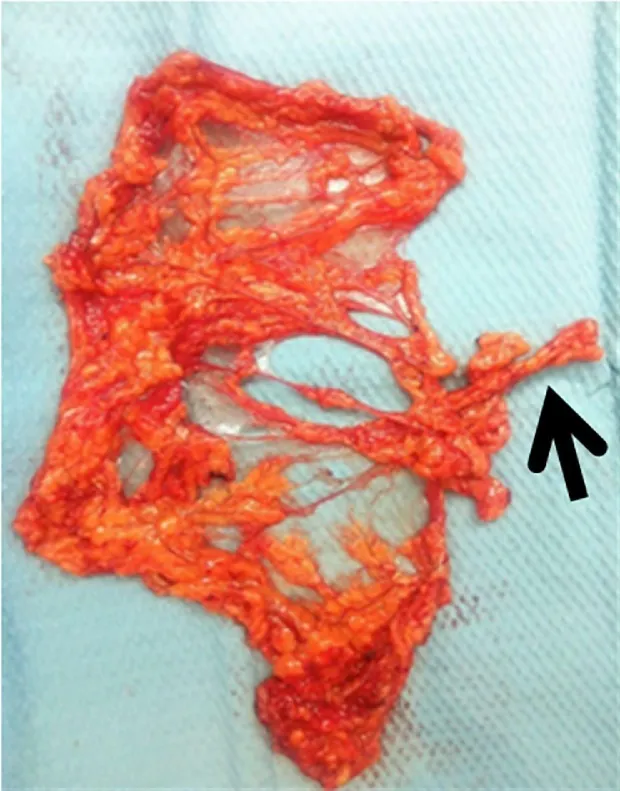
free omental flap with the Left gastroepiploics artery.
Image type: medical_photograph (other_medical_photograph)